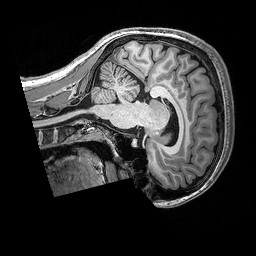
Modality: T1w
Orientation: sagittal
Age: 21
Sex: female